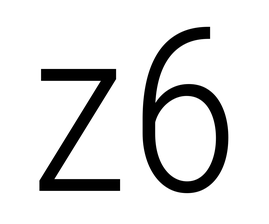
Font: Roboto_Condensed_Light